Field crop: maize
Growth stage: 2
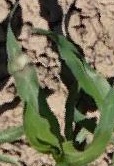
Species: maize